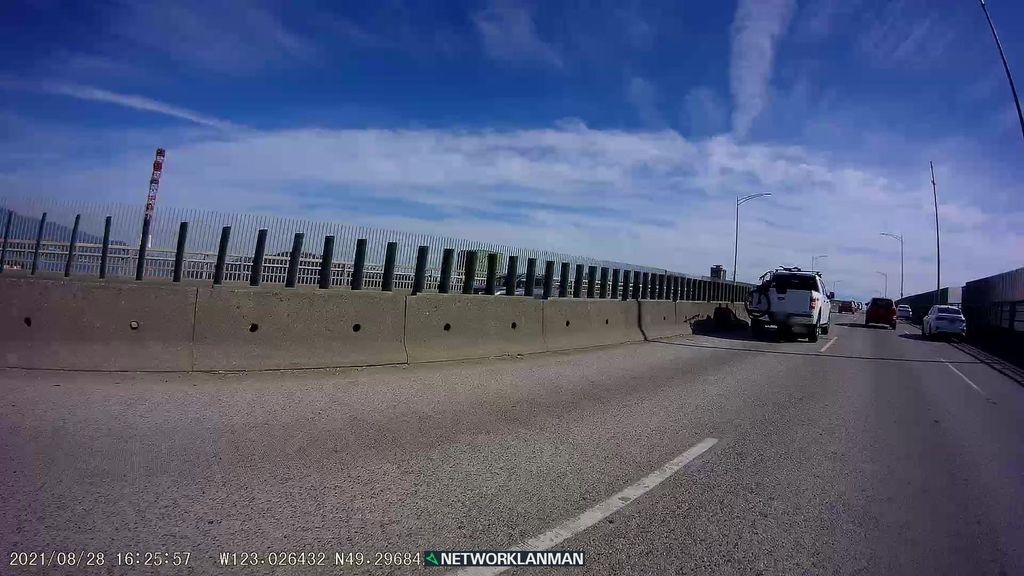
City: vancouver